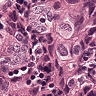
Metastatic tissue present: yes